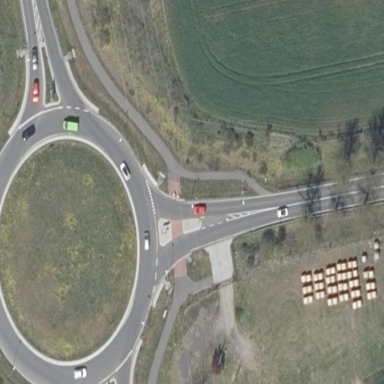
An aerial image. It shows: Primary highway with asphalt surface leading to roundabout. There is separate sidewalk along the road.